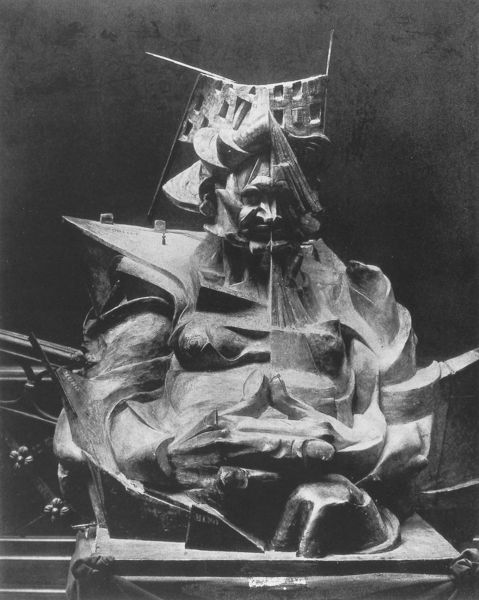
Titel: Kopf + Haus + Licht (Testa + casa + luce; Originalaufnahme)
Künstler: Umberto Boccioni
Schlagwörter: kopf, mann, dreieck, kubismus, sitzen, blumen, brust, busen, daumen, finger, frau, grau, holz, kleid, licht, nase, schwarz, weiss, blüten, gesichter, augen, gesicht, mensch, sockel, stein, bild, hände, figur, gewand, sitzend, kontrast, krone, schultern, skulptur, statue, brüste, schiff, ecke, abstrakt, modern, dick, spitz, sitzt, foto, helligkeit, schwarzweiss, helm, kunst, ecken, gefaltete hände, konstruktion, streben, verformt, monster, zackig, kantig, buddha, nse, kompliziert, liecht, naugen, zwiegeteilt